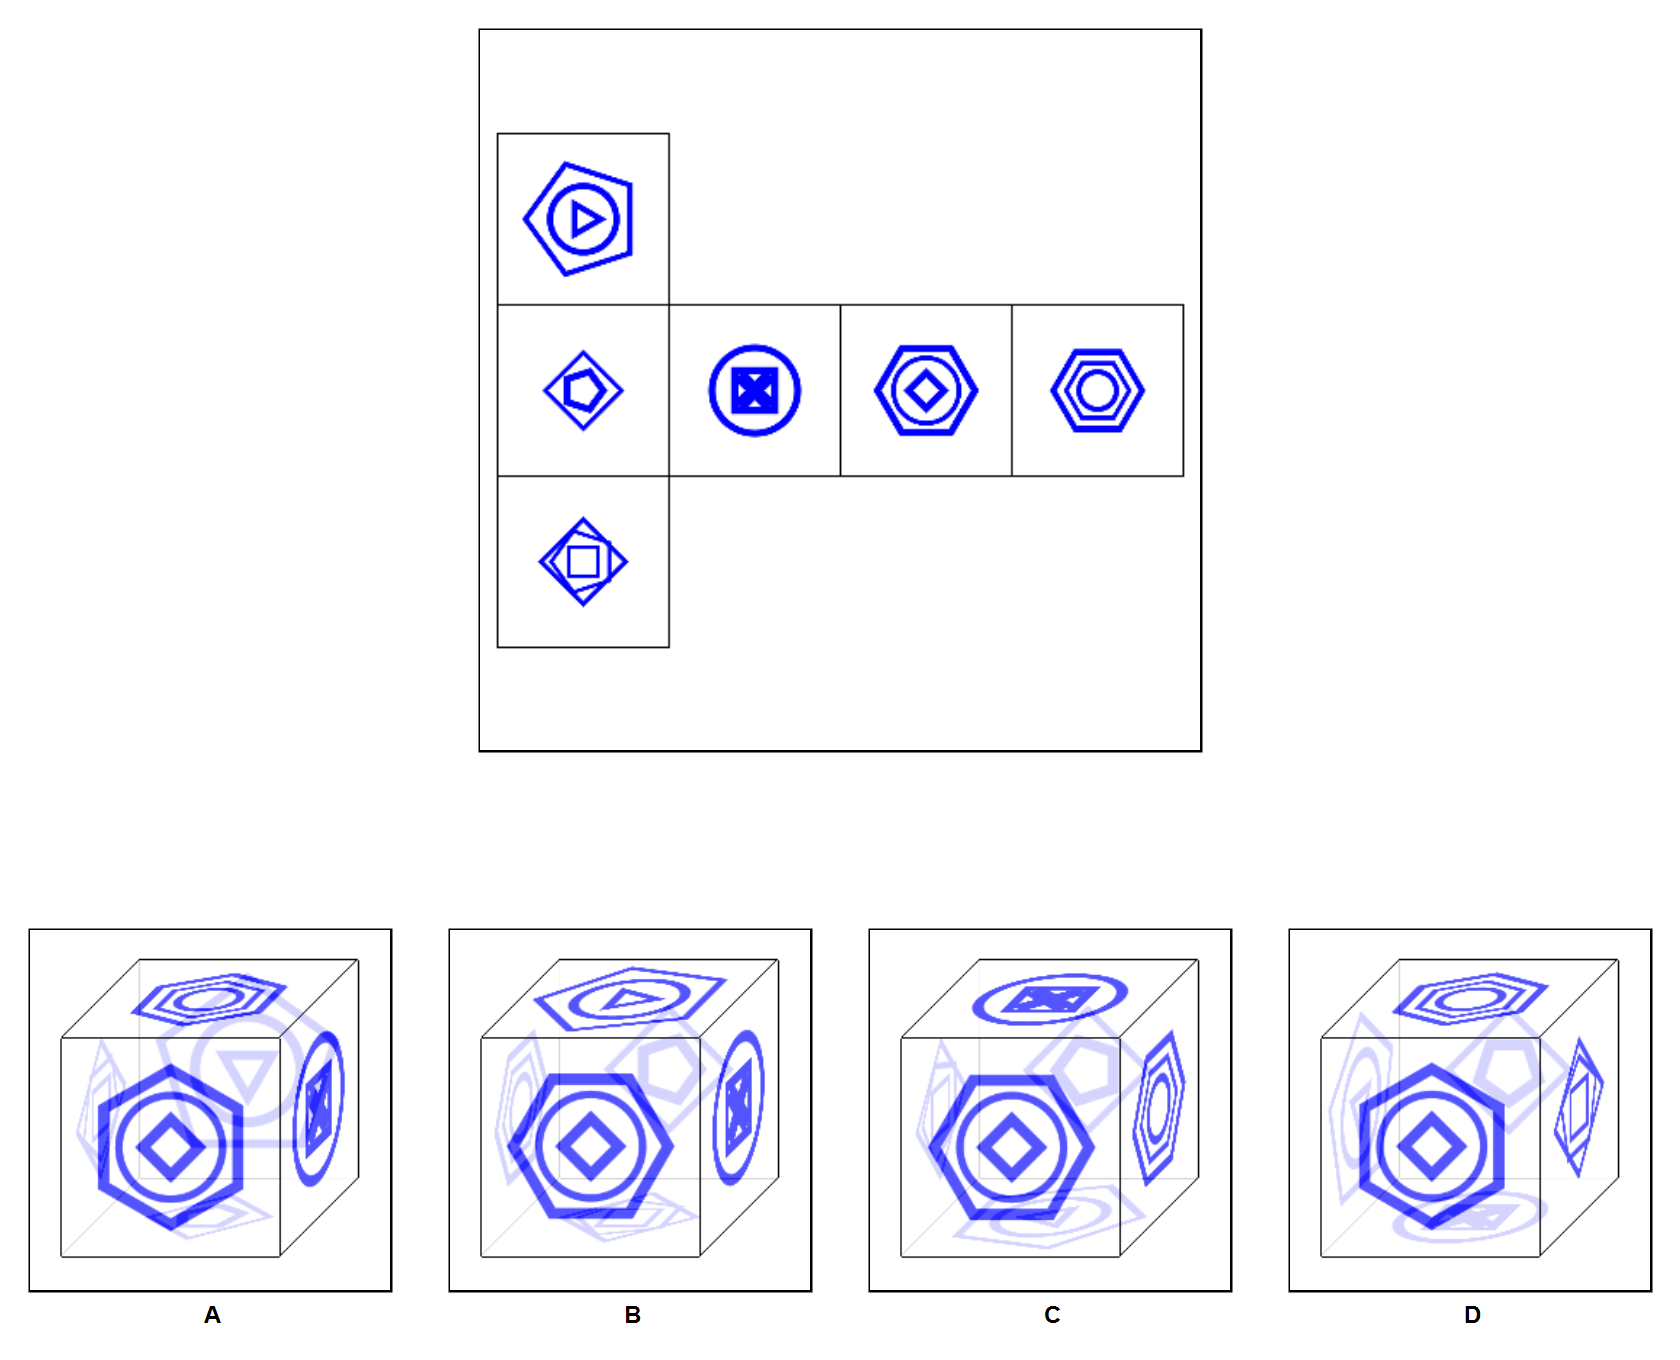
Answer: D